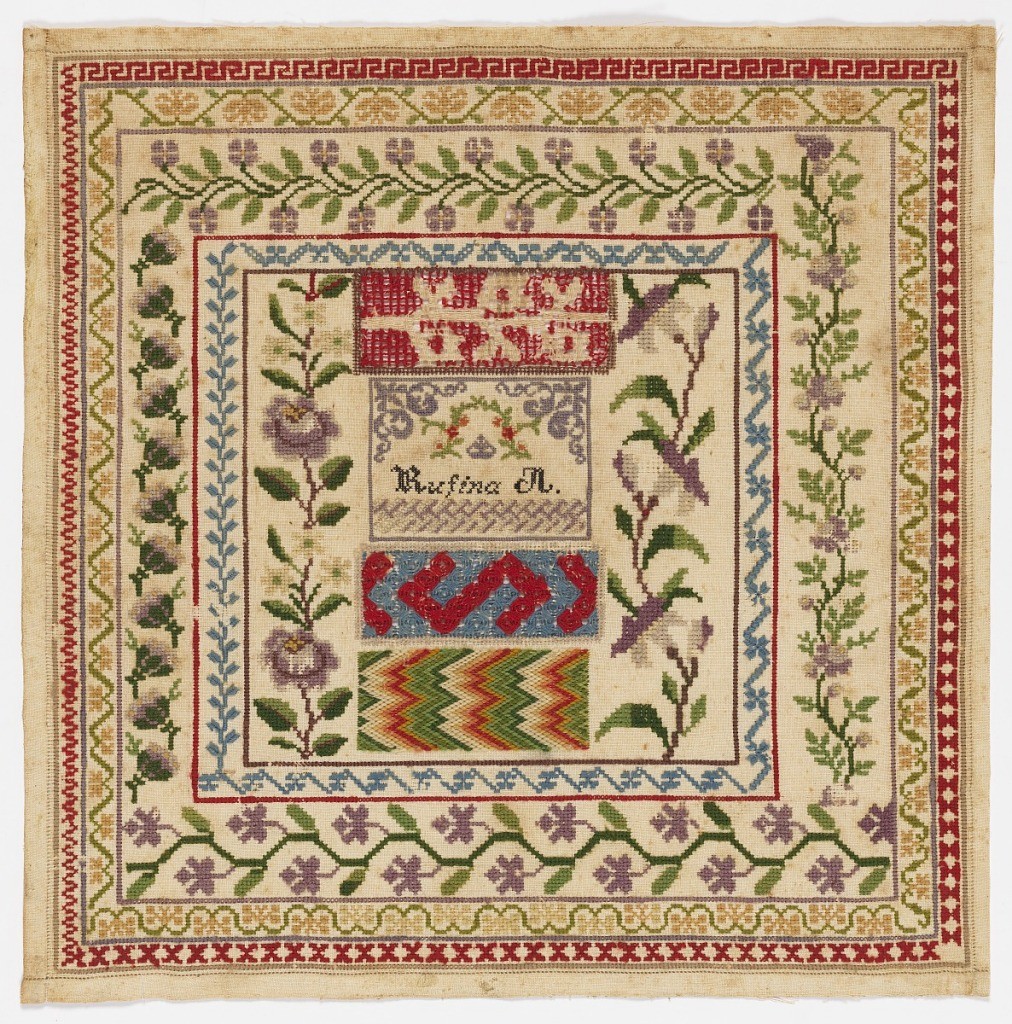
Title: Sampler
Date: ca. 1880
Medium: wool embroidery on cotton foundation Technique: embroidered in cross and counted satin stitches with open work on plain weave foundation
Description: Worked in brightly colored wools in blue, green, yellow, orange, red and violet on a linen ground.  Four different cross stitch borders around a central panel of bargello and openwork motifs.